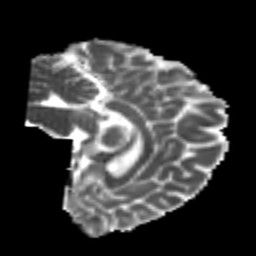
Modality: MD
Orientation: sagittal
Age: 25
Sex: female
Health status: healthy
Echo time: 0.074 s